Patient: sex F, age 54
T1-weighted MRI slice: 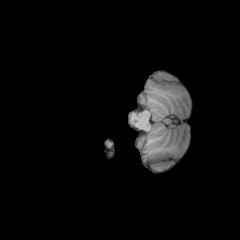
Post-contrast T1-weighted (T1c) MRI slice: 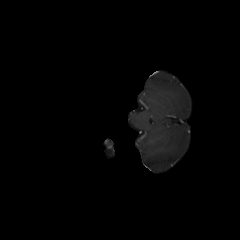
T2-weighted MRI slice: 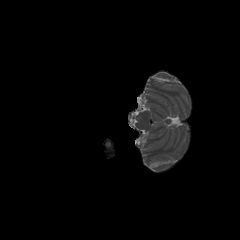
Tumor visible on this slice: no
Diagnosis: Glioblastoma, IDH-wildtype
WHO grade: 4